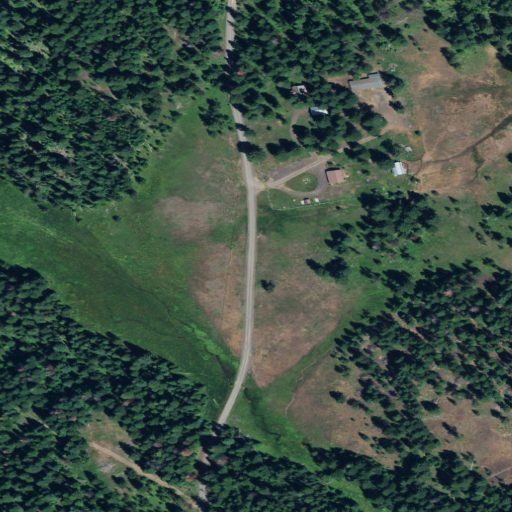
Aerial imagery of plain(s) in Oregon named Billy Meadows containing evergreen forest, grassland, woody wetlands, and open development